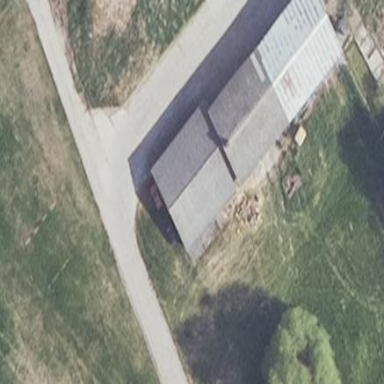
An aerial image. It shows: Gabled roof of grey-colored farm auxiliary building with its roof oriented along the structure.